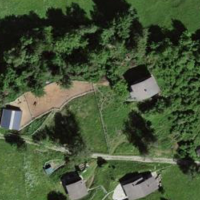
EUNIS habitat code: 41
Species observed at this site:
Polyommatus icarus